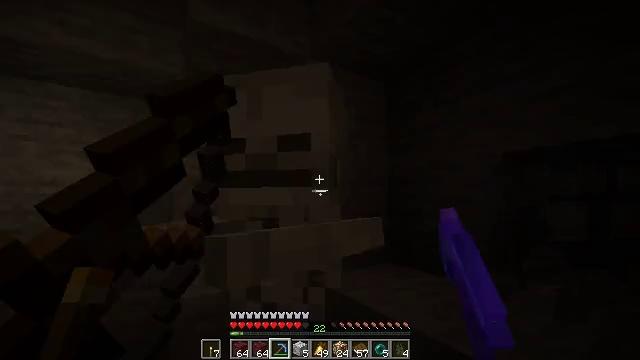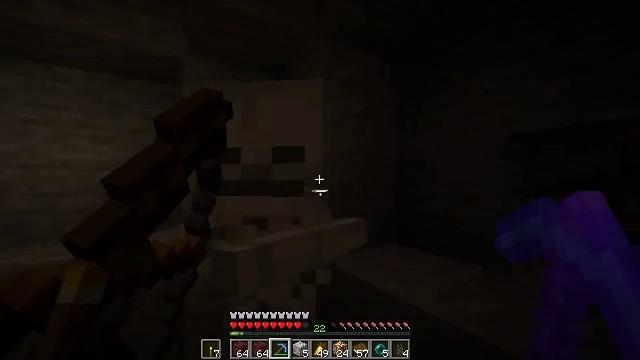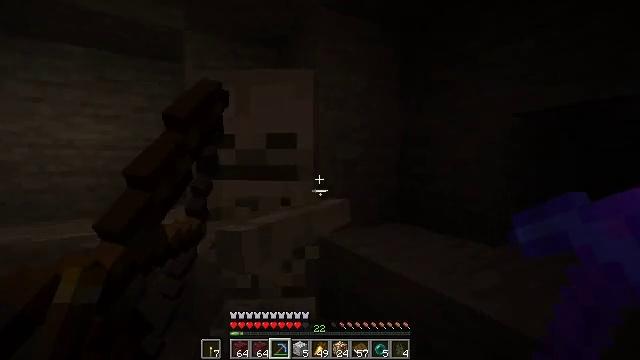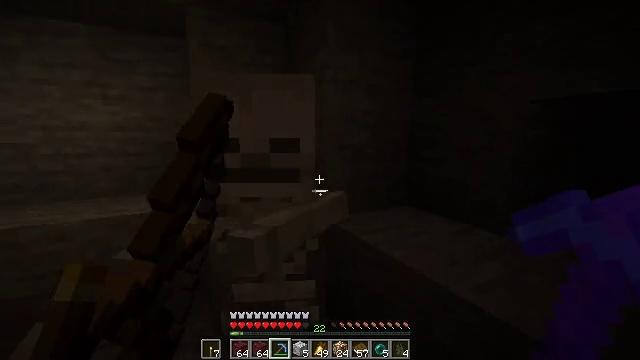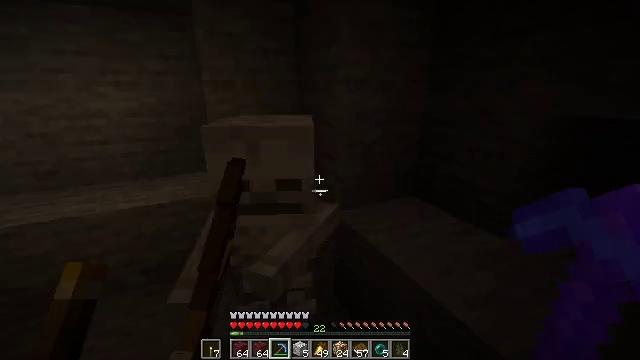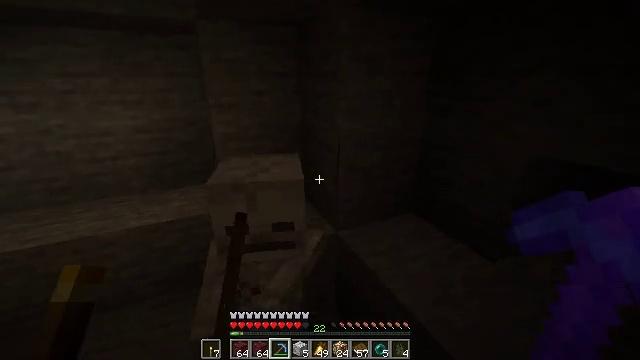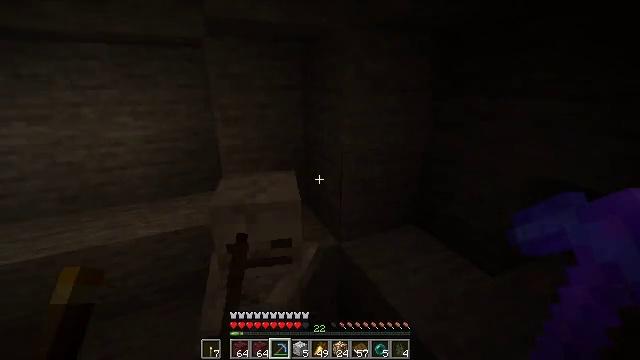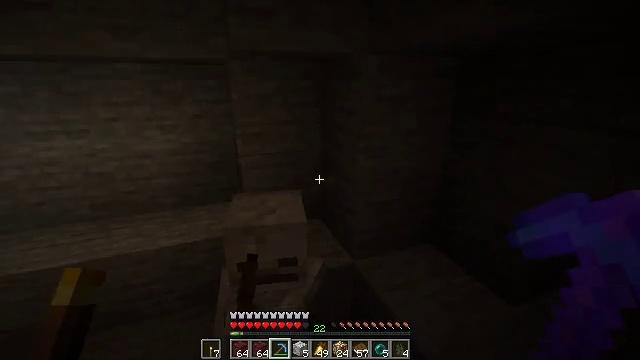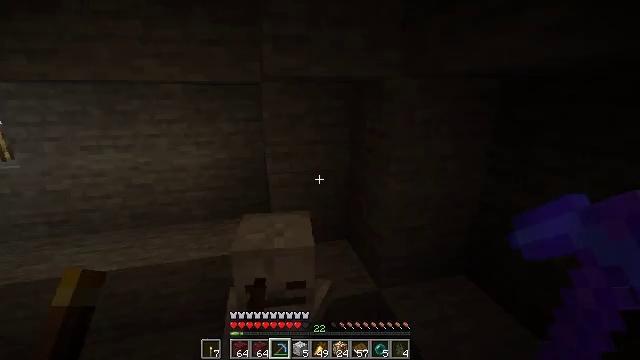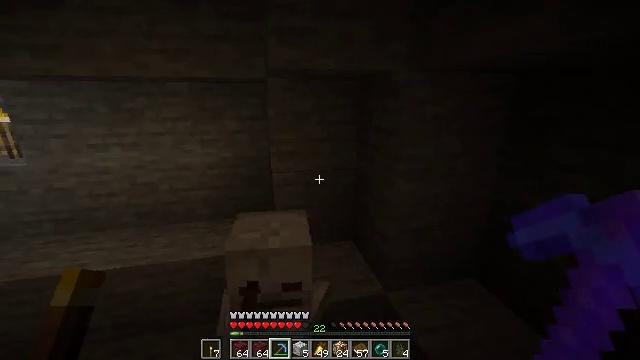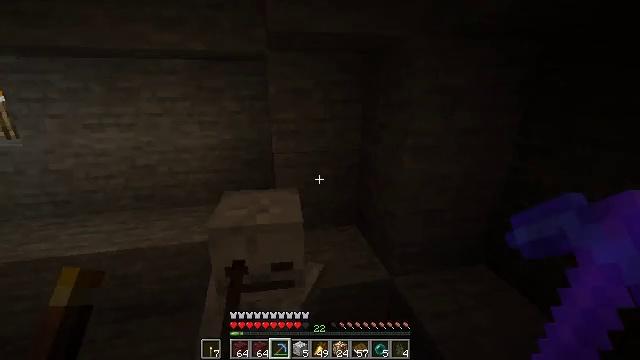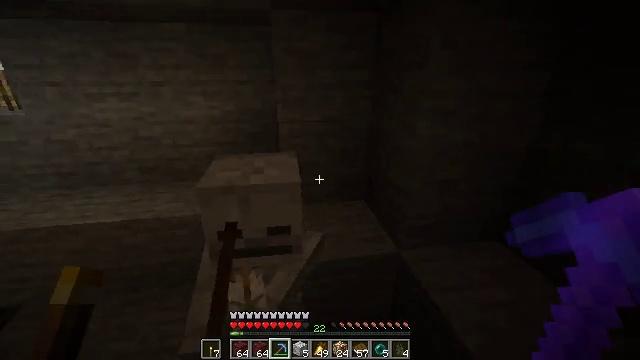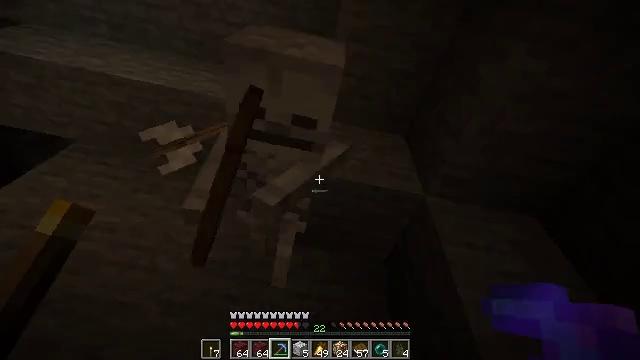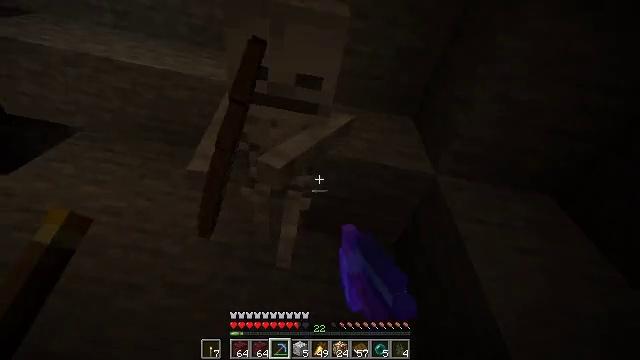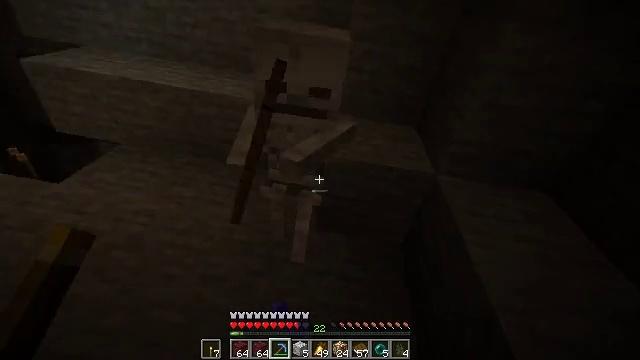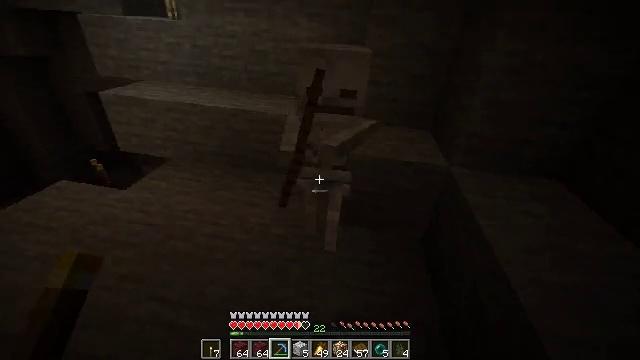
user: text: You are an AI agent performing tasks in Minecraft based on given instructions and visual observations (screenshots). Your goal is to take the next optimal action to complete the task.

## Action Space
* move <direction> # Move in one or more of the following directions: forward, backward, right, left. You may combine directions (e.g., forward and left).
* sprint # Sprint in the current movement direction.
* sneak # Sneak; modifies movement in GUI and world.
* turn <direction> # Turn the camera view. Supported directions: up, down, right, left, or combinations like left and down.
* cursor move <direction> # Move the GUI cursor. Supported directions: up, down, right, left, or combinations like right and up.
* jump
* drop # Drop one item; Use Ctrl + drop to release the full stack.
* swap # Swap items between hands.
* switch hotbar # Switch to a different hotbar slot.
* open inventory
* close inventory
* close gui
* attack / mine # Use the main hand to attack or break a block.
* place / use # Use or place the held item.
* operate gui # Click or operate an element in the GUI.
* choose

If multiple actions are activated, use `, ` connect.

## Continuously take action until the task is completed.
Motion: motion action
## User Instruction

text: Combat the skeleton.
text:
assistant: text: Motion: turn left and down
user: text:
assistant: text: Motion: turn down
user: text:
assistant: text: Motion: turn left and down, jump
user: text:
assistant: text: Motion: turn left and down, jump
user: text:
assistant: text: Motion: turn down, jump
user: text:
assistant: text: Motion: move forward, jump
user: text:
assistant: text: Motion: move forward, turn left, jump
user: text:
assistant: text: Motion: move forward, turn left and up, jump
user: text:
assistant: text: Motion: move forward, turn left
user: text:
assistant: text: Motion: move forward, turn down
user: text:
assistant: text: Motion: turn left and down
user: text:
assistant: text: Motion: turn left and down, attack / mine
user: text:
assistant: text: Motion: turn left, attack / mine
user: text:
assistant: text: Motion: turn left and up, attack / mine
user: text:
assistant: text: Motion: turn left and up, attack / mine
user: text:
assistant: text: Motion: turn left and up
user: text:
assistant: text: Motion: no_op